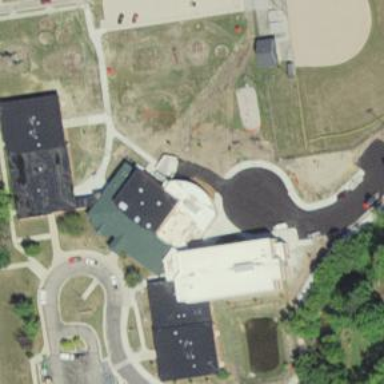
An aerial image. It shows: School building.